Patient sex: F
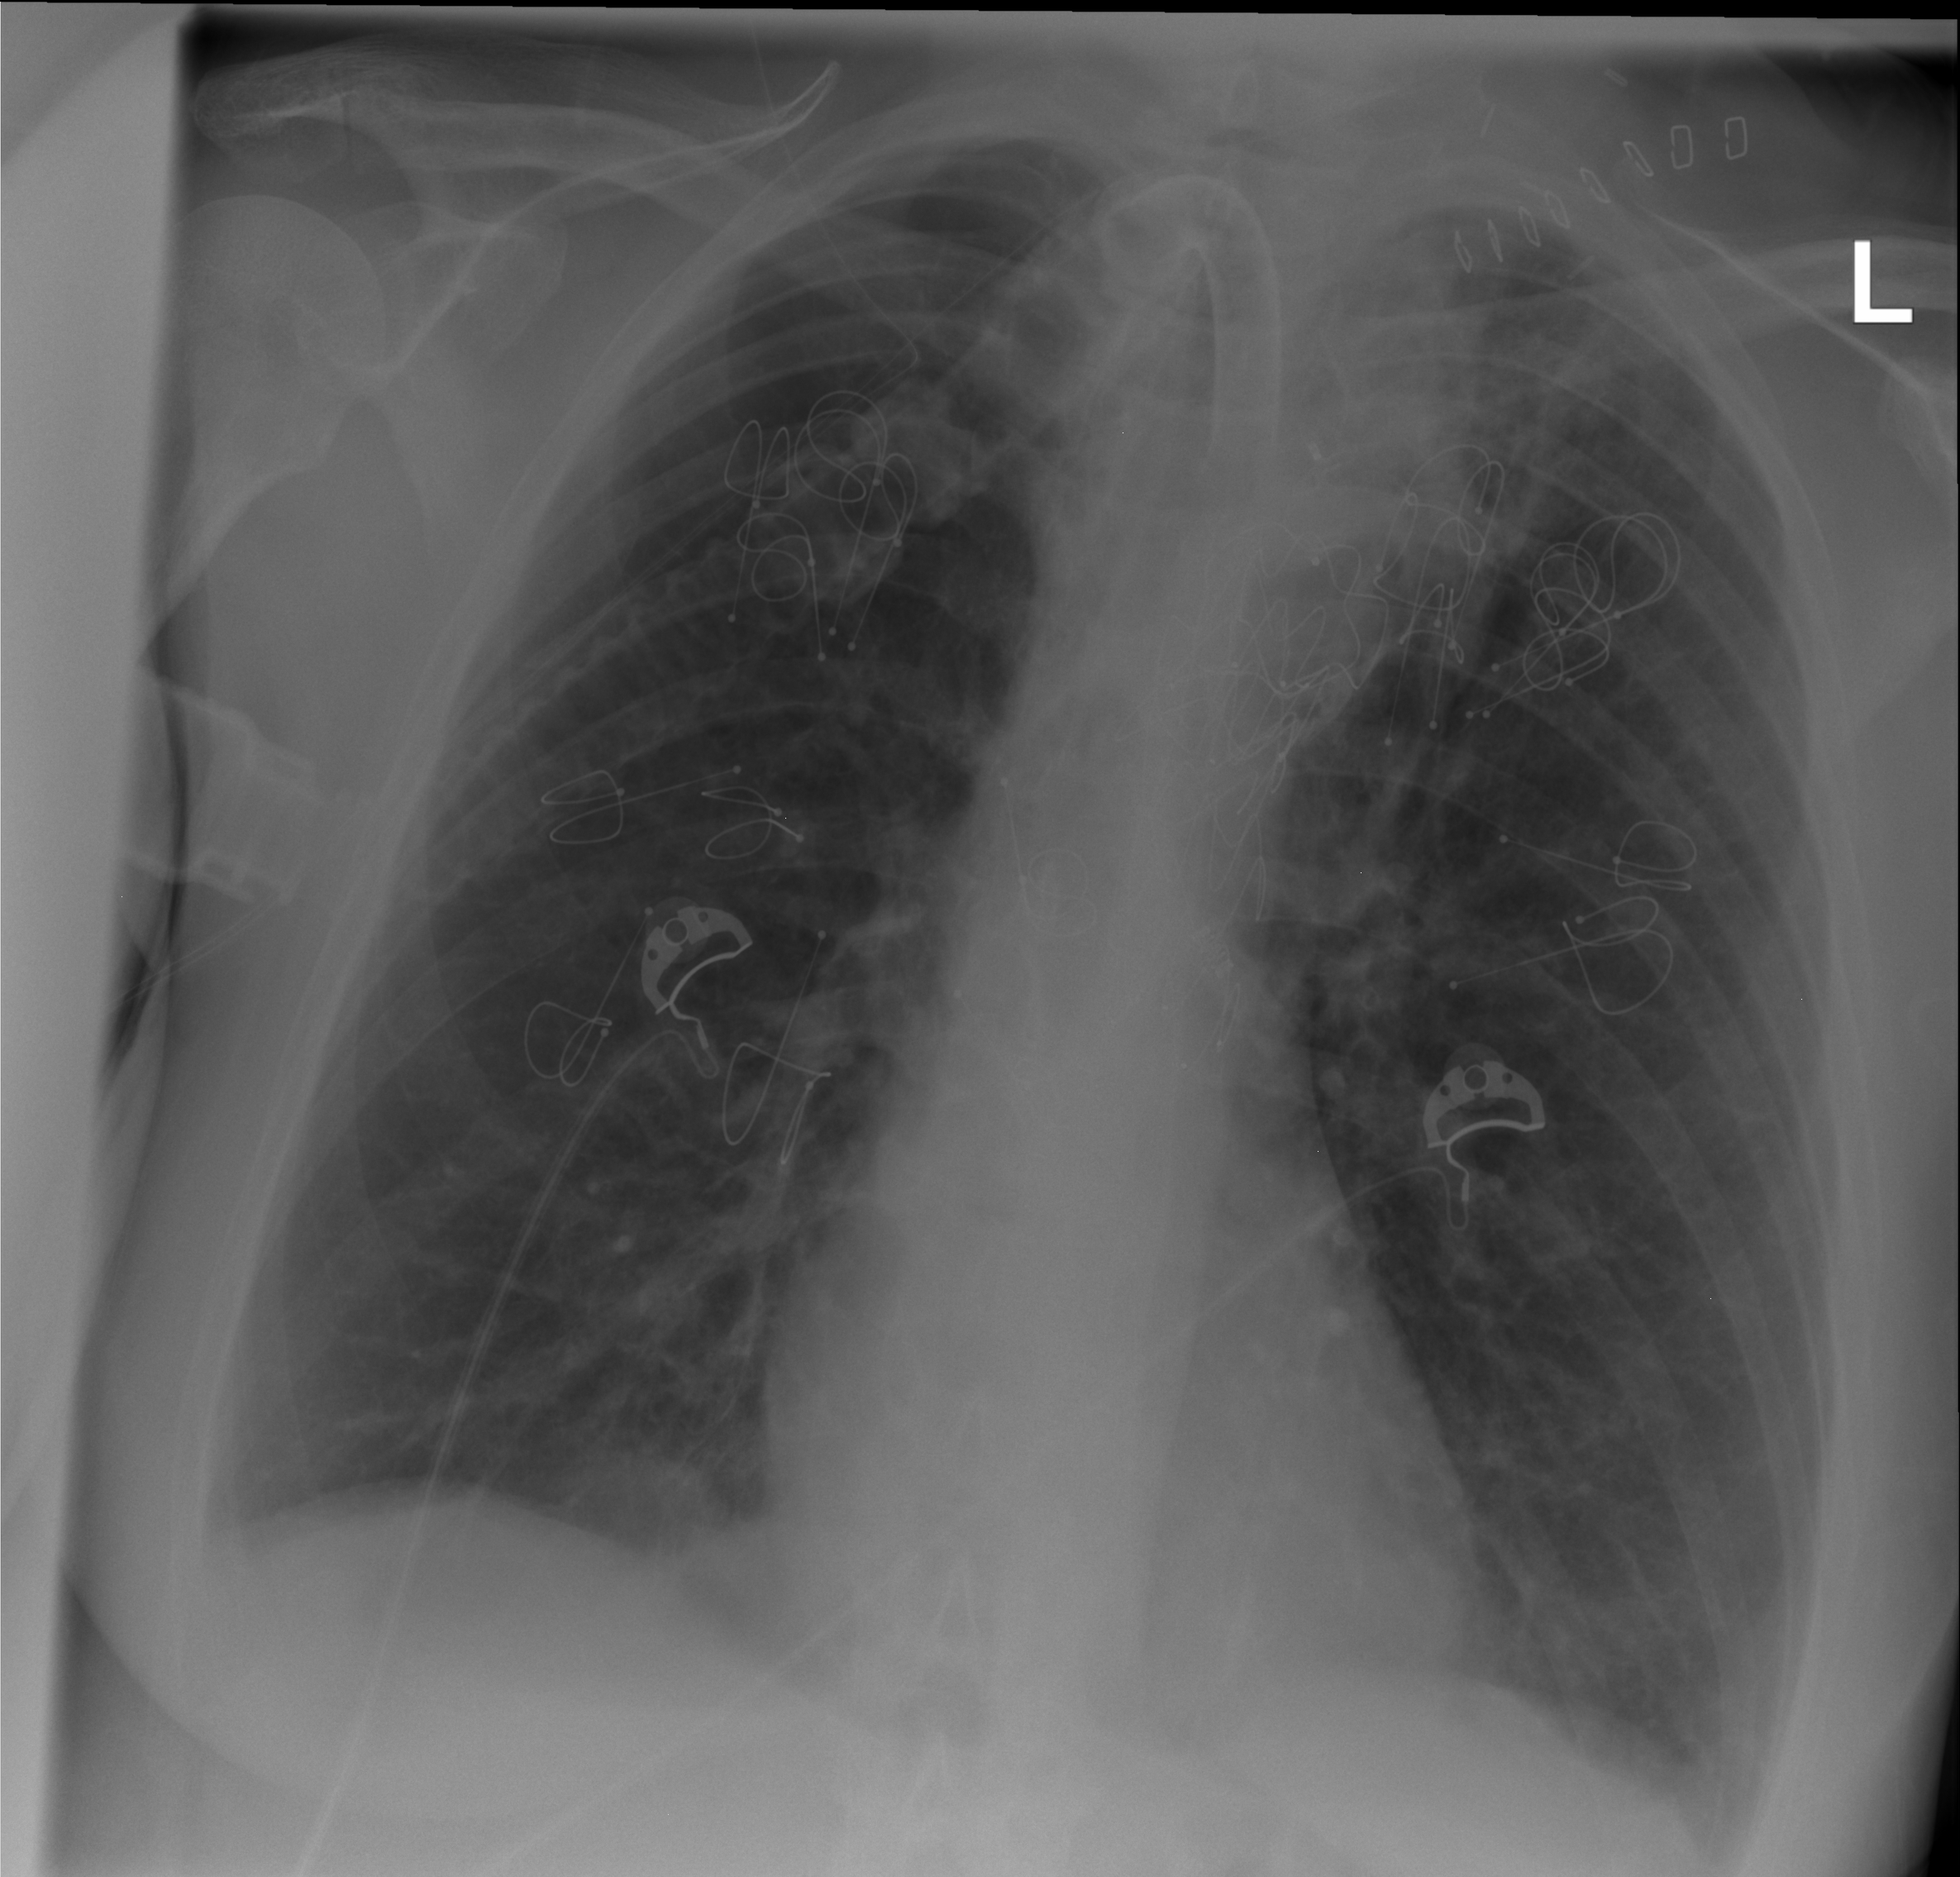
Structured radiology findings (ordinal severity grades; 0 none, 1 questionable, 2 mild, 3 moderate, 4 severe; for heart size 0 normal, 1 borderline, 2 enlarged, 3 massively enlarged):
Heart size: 0
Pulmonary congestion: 0
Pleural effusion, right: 1
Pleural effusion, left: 1
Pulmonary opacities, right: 0
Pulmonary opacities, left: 2
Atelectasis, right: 0
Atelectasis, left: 1